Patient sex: F
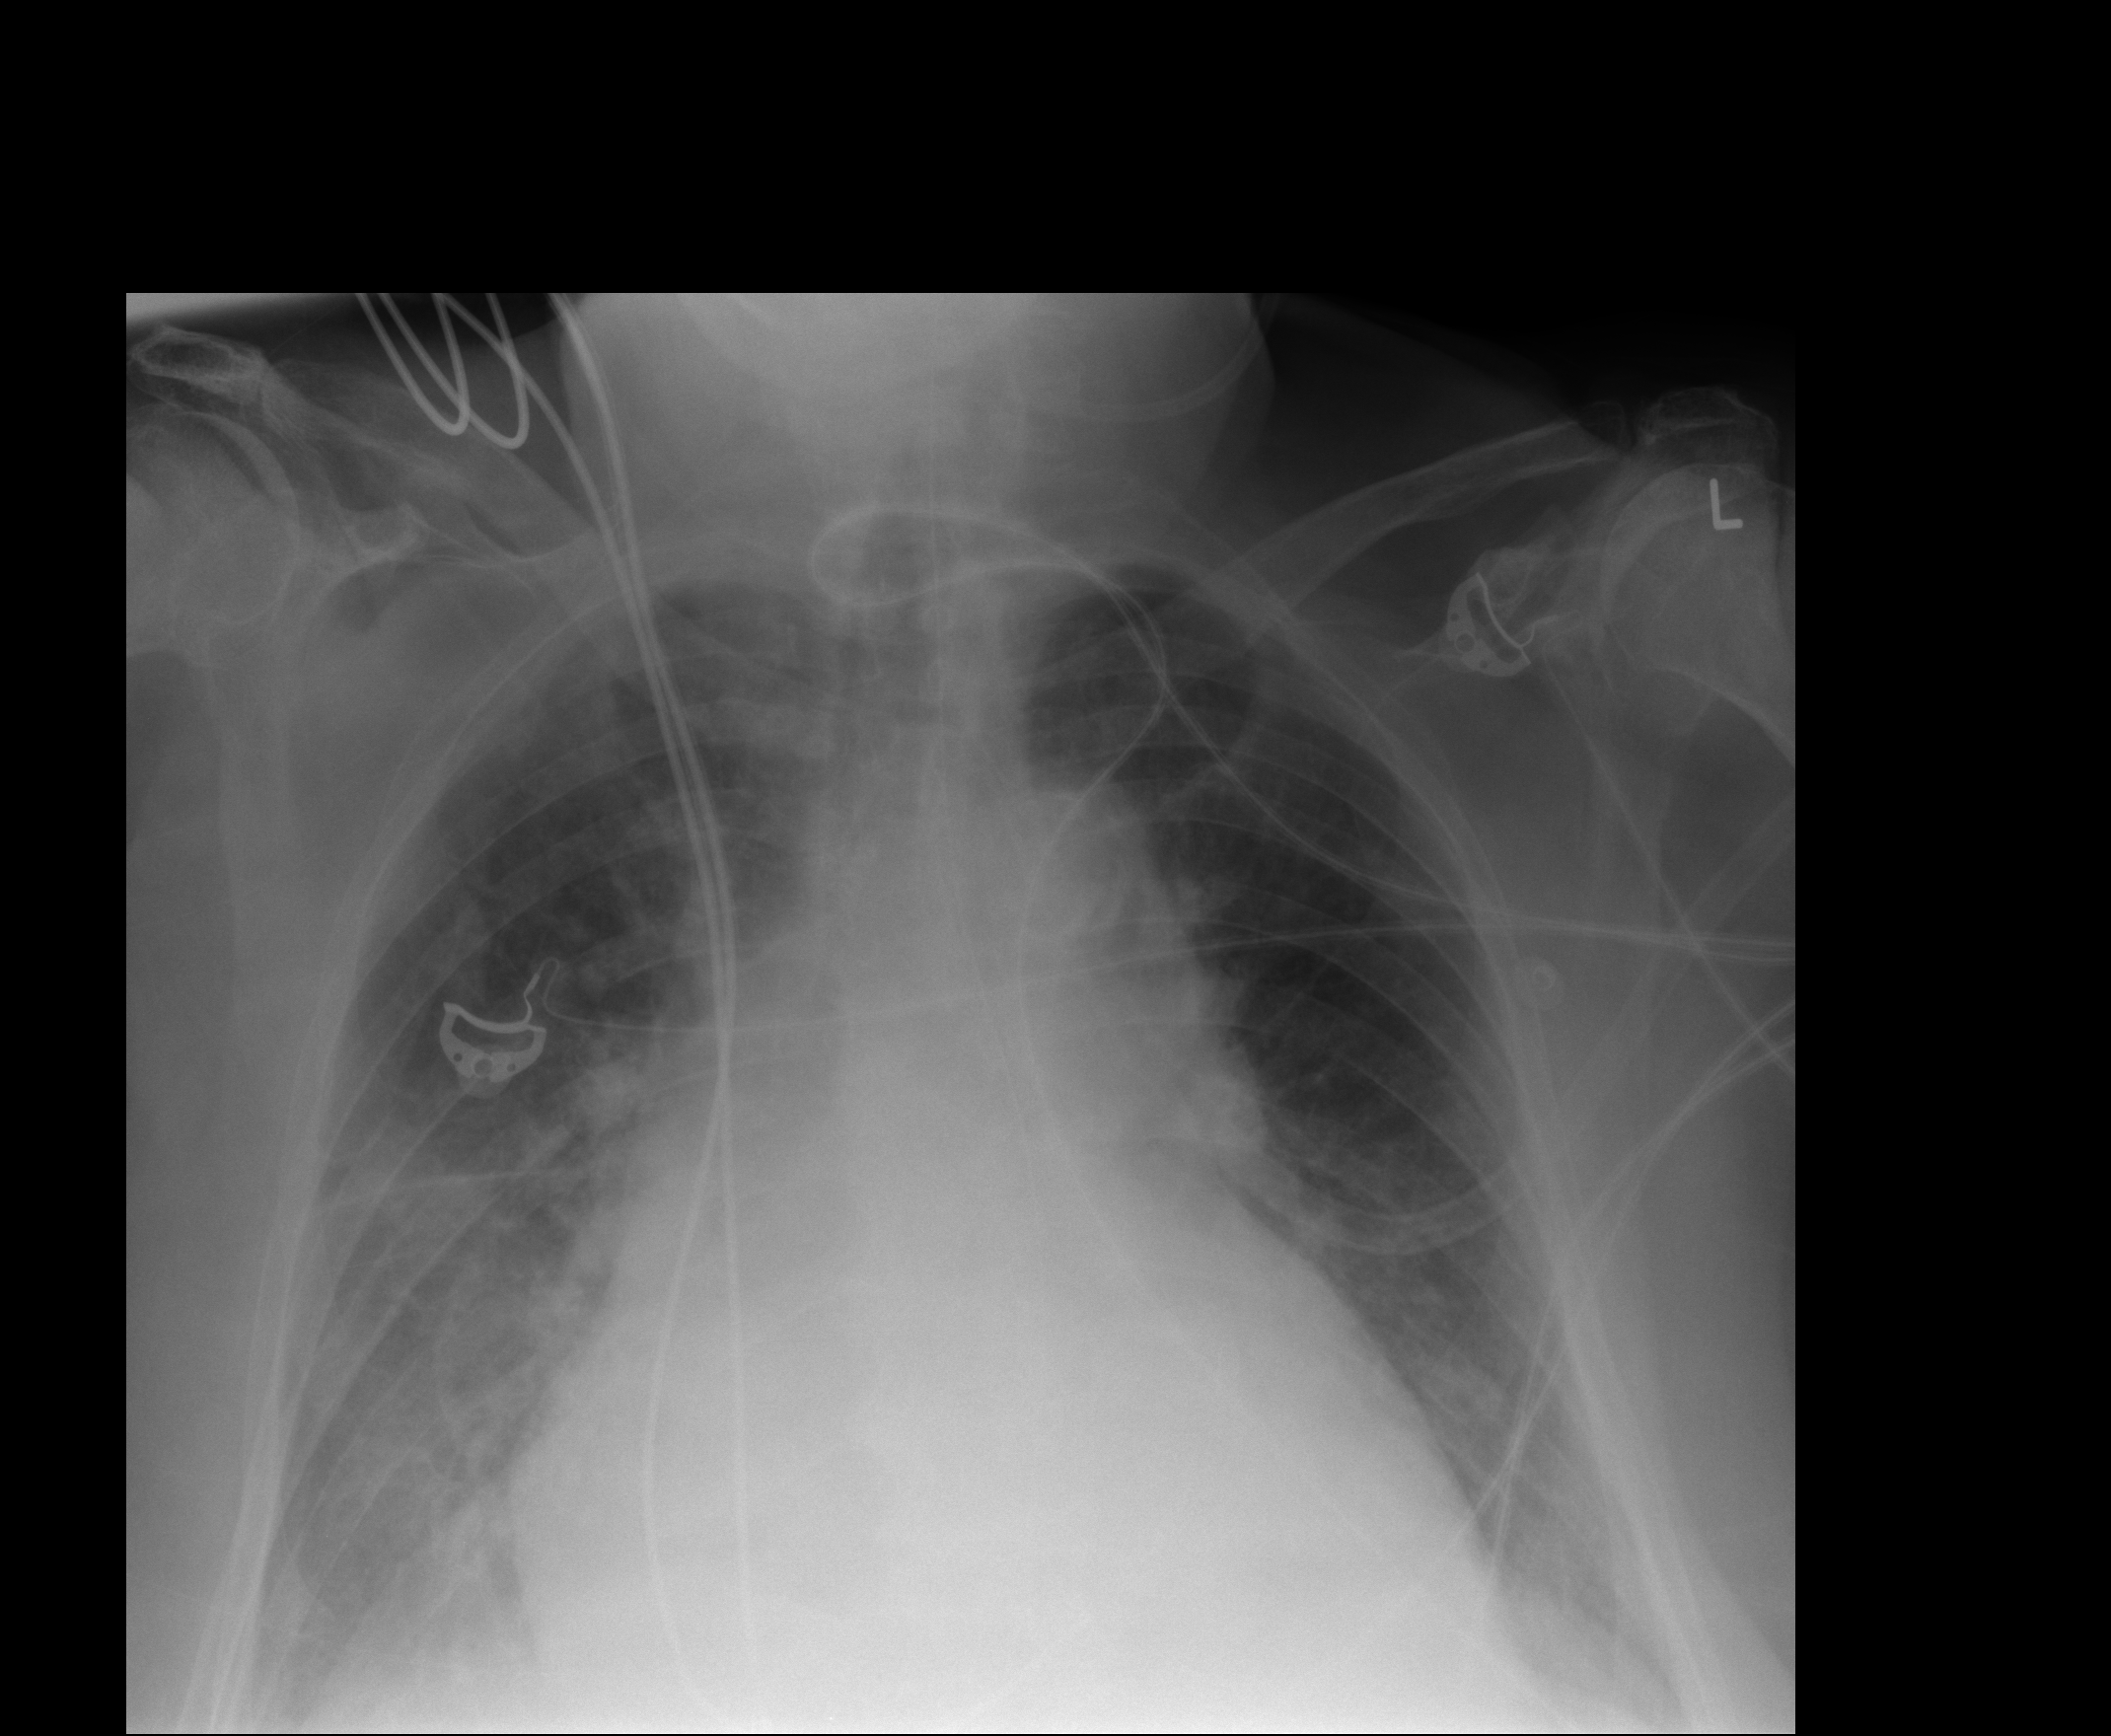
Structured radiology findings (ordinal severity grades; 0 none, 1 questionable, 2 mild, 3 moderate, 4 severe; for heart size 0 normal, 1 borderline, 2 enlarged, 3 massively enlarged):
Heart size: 3
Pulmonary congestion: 2
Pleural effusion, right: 2
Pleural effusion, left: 2
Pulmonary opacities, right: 0
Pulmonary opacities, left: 0
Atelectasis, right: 3
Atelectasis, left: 2